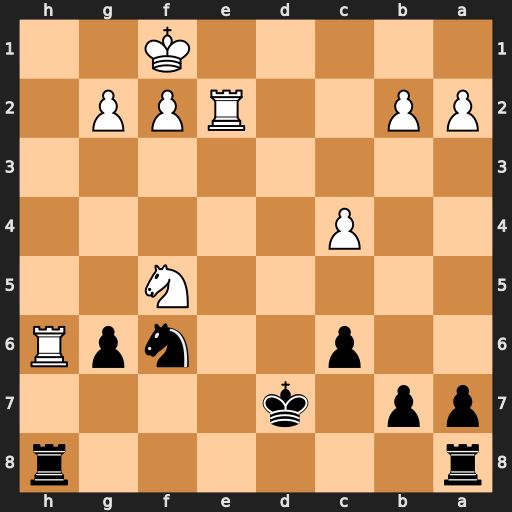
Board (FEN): r6r/pp1k4/2p2npR/5N2/2P5/8/PP2RPP1/5K2
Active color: b
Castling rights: -
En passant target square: -
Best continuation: gxf5 Rxh8 Rxh8